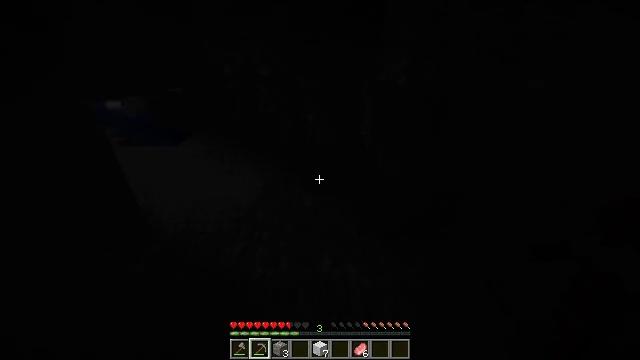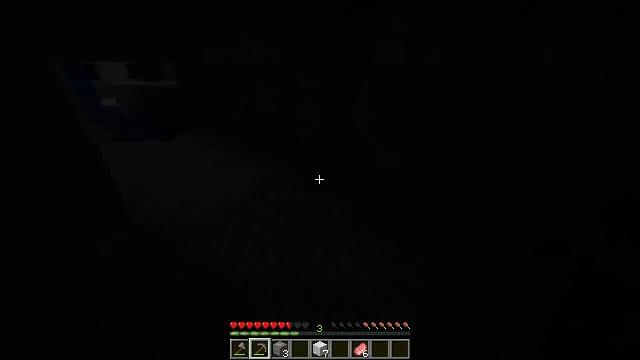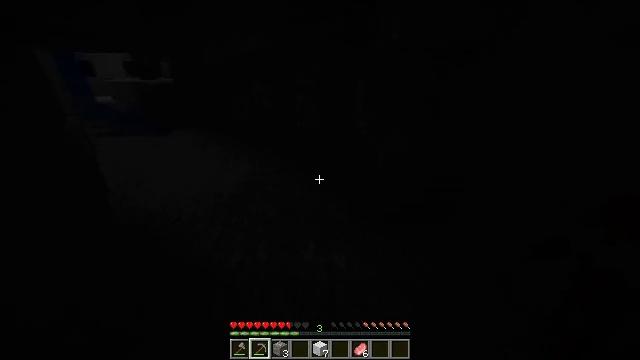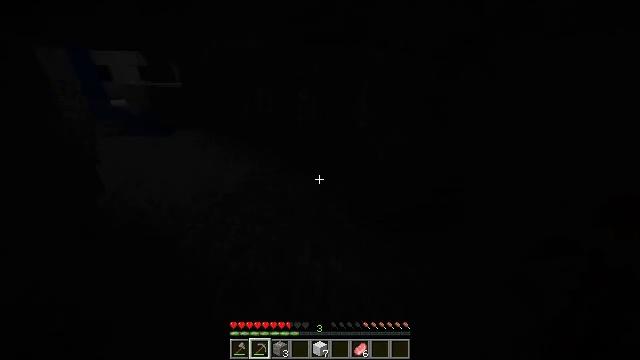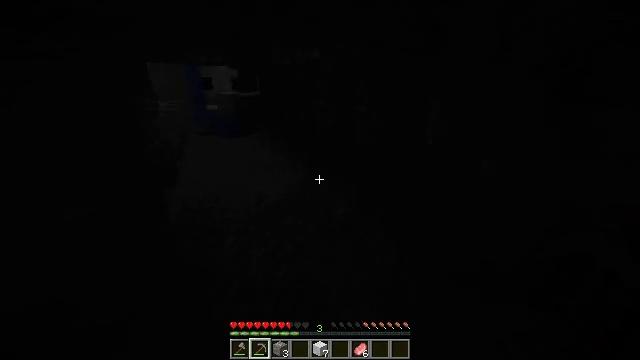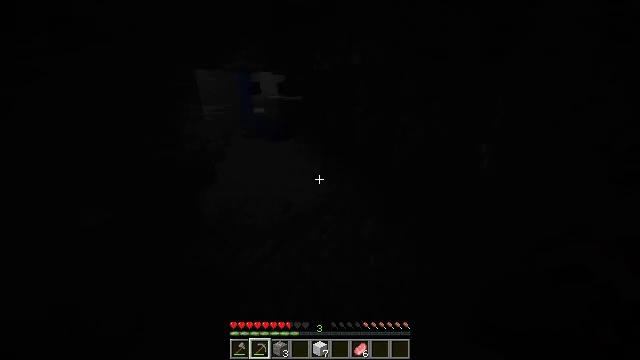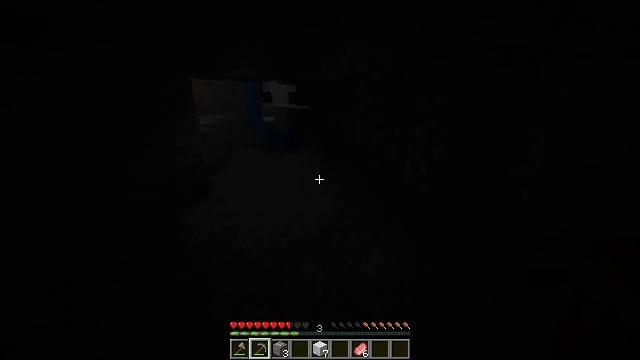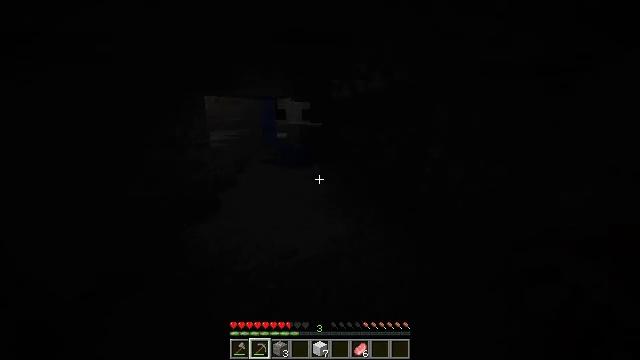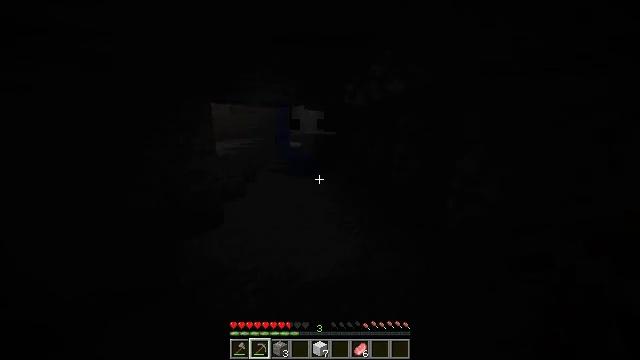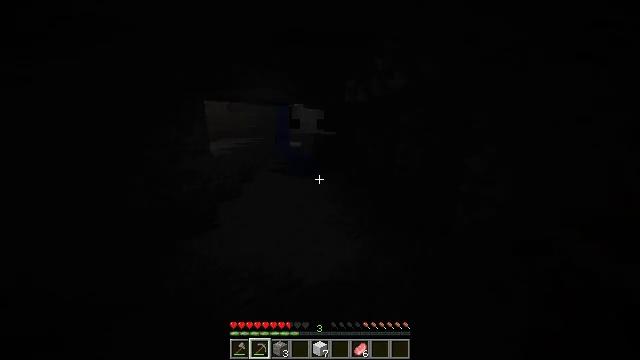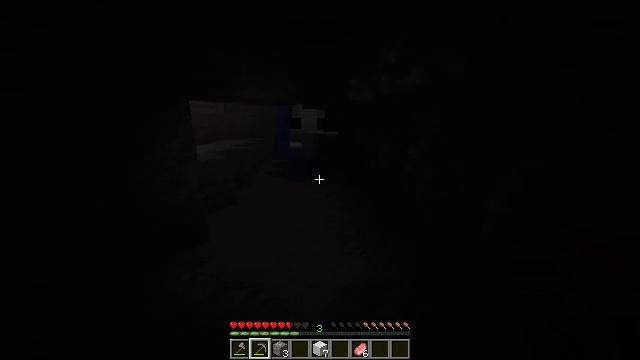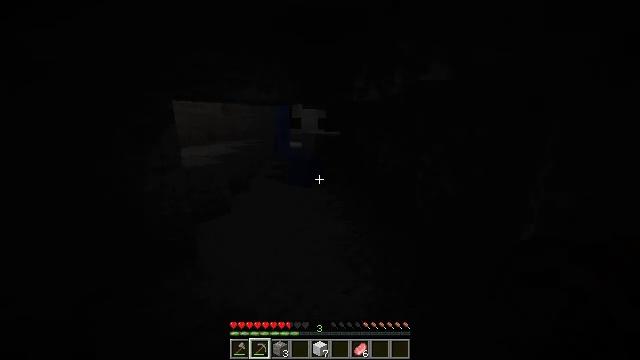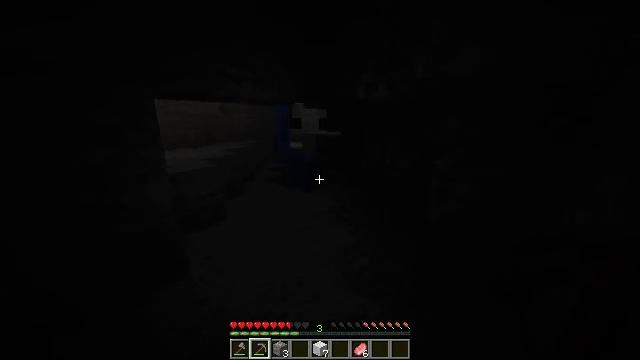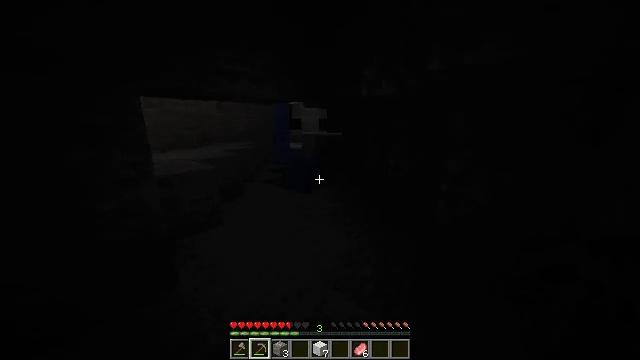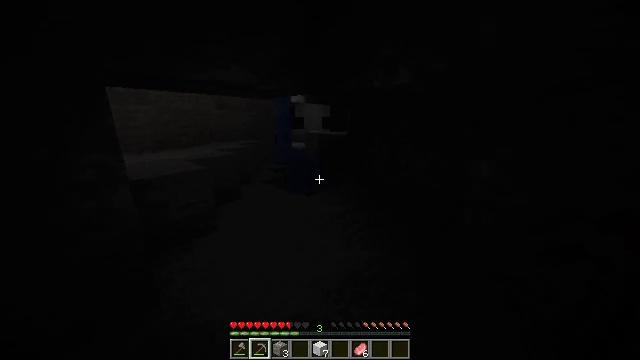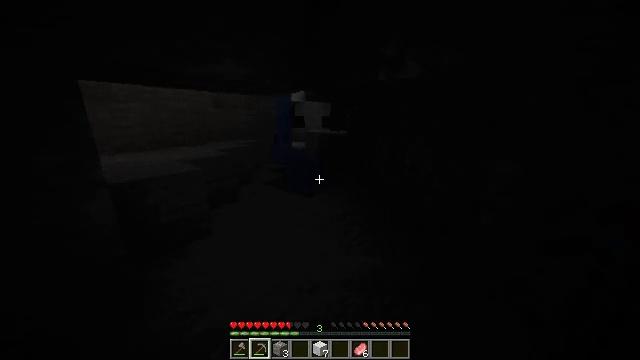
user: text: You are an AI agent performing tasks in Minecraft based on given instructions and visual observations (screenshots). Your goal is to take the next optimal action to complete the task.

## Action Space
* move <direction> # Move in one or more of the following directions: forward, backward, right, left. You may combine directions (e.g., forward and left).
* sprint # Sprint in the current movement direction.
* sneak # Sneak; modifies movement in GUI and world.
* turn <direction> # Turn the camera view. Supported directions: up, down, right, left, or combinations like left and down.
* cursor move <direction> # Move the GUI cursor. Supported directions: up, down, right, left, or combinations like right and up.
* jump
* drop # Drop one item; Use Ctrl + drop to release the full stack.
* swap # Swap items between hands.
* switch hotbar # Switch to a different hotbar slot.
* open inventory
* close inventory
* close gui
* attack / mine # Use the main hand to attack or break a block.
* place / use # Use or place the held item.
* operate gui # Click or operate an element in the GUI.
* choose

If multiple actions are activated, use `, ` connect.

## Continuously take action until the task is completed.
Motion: motion action
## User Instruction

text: Smelt an iron ingot.
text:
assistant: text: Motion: move forward and move right, sprint
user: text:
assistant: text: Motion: move forward, sprint
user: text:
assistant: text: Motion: move forward, sprint, turn left and up
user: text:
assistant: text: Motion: move forward, sprint, turn left and up
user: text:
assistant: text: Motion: move forward, sprint, turn left and up
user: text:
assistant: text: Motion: move forward, sprint, turn left and up
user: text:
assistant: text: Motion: move forward, sprint, turn left and up
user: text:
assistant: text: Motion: move forward, sprint, turn left and up
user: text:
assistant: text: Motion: move forward, sprint
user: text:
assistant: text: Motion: move forward, sprint
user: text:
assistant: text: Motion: move forward, sprint
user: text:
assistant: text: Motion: move forward, sprint
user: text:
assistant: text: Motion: move forward, sprint
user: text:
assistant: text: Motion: move forward, sprint
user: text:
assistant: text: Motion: move forward, sprint
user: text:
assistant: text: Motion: move forward, sprint
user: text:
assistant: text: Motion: move forward, sprint
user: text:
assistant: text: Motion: move forward, sprint
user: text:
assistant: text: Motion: move forward, sprint
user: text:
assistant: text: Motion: move forward, sprint
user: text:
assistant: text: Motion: move forward, sprint, turn left
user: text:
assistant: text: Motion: move forward, sprint
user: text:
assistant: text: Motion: move forward, sprint
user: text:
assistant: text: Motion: move forward, sprint, turn left
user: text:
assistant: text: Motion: move forward, sprint, turn left
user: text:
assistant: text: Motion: move forward, sprint
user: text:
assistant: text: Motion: move forward, sprint, turn left
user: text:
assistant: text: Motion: move forward, sprint, turn left
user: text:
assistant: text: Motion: move forward, sprint, turn left and up
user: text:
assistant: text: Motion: move forward, sprint, turn left